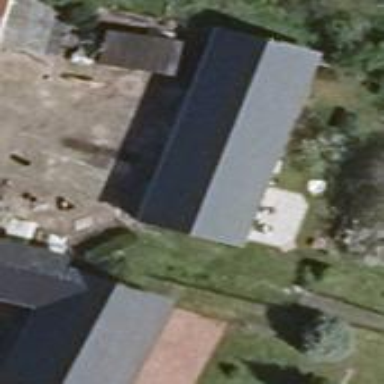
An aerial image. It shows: Building with gabled roof oriented along its structure. The roof is colored grey.